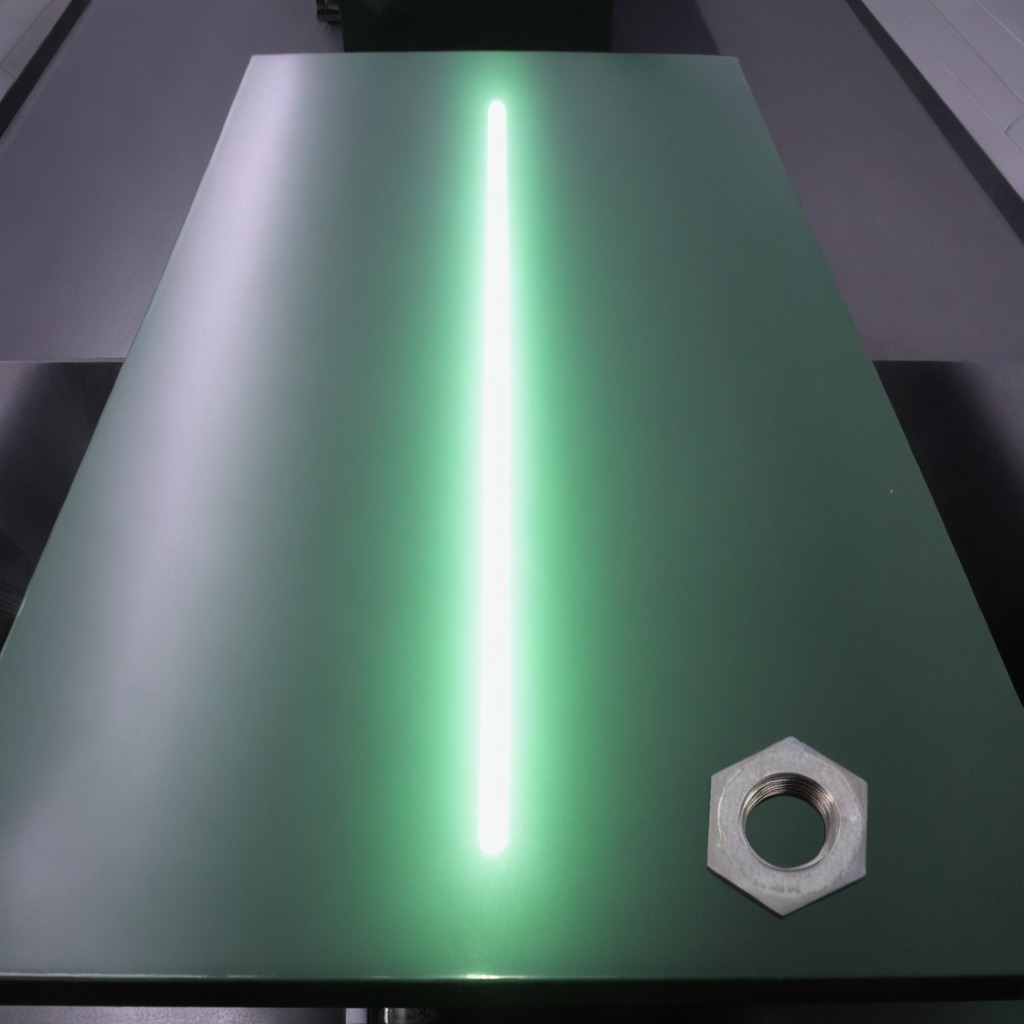
A metal nut is lying on a clean empty table in a railway signal maintenance room.